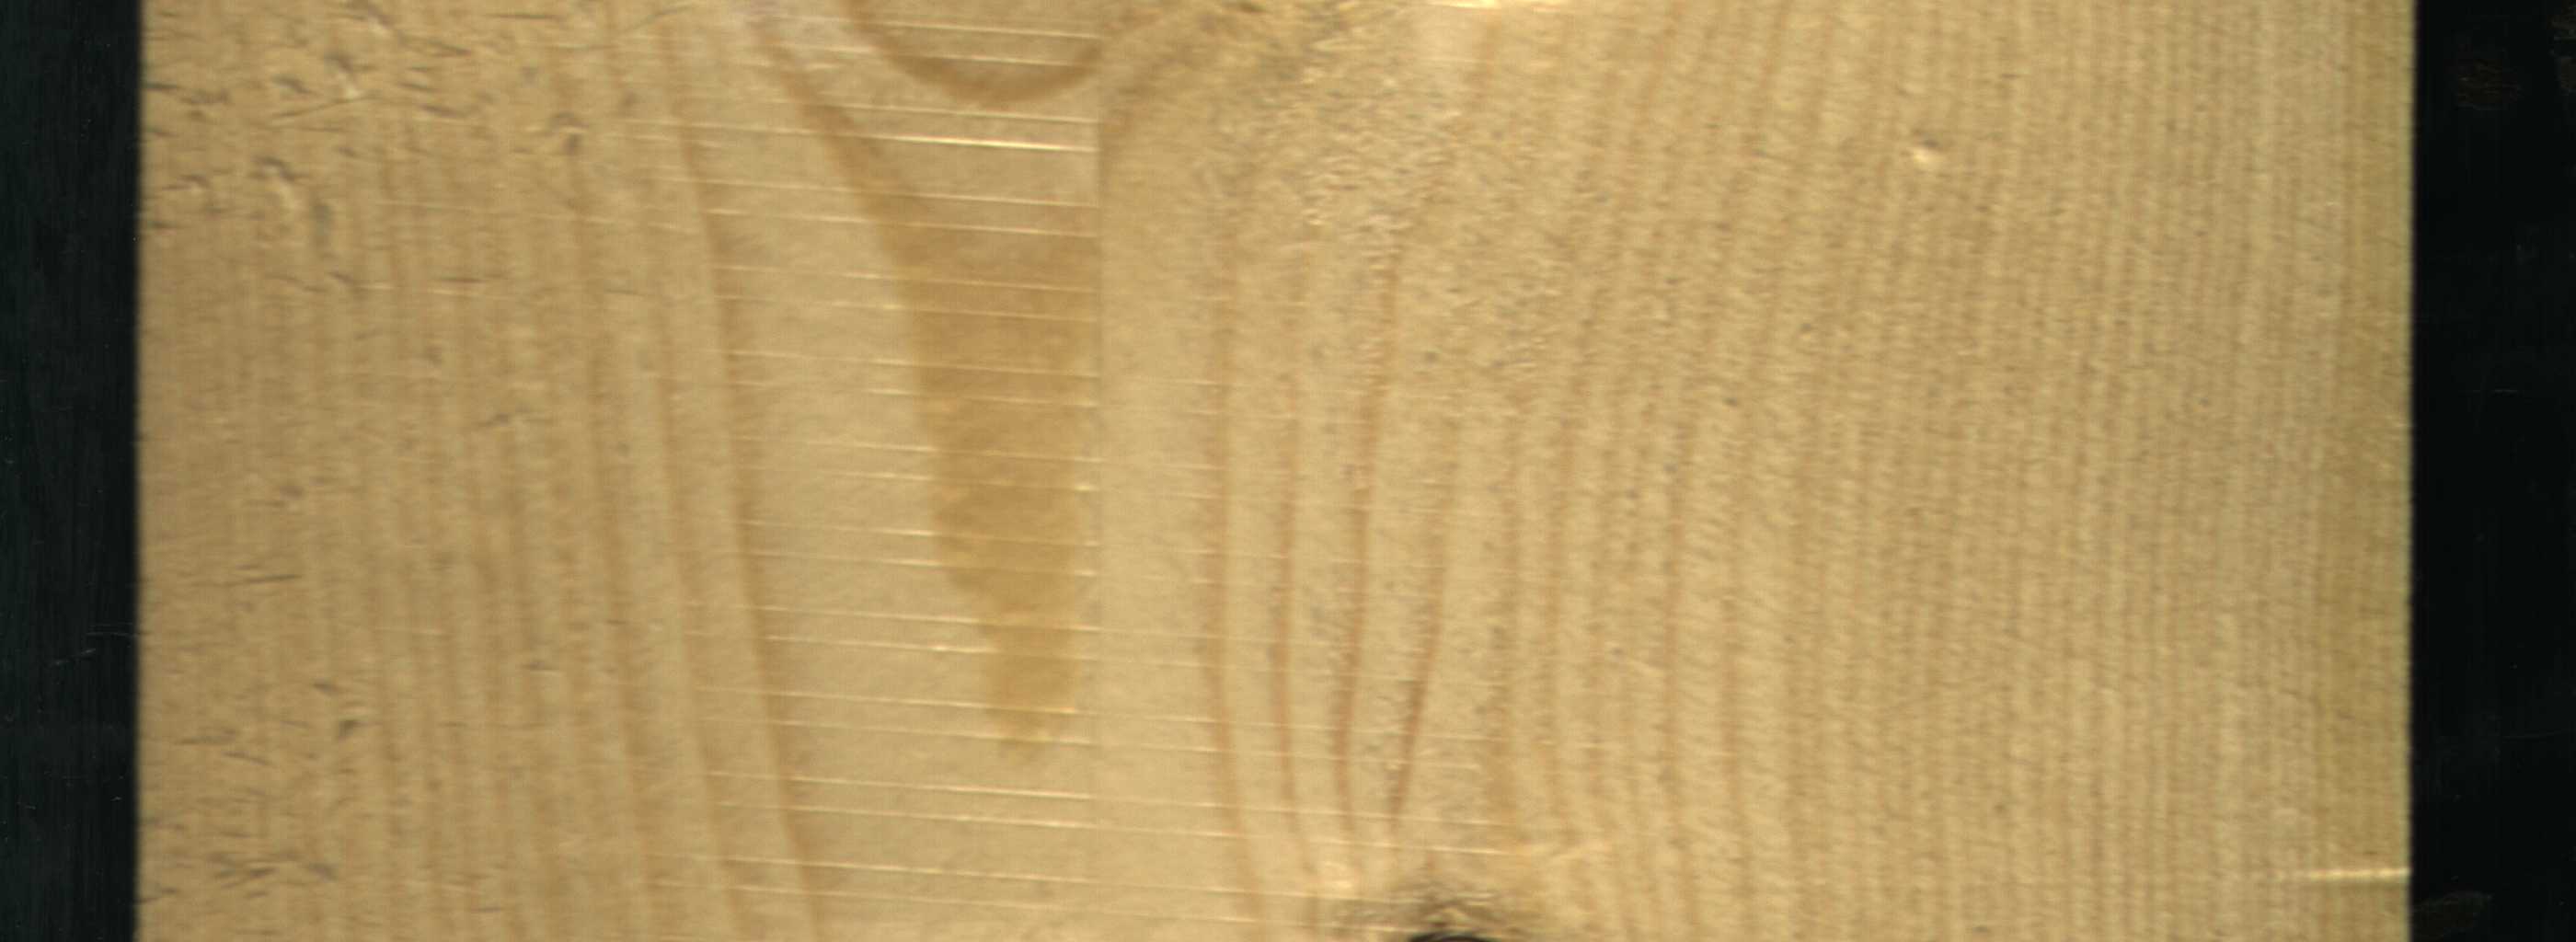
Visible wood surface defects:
Dead_Knot